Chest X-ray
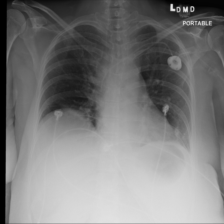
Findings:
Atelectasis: positive
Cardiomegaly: negative
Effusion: negative
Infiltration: negative
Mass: negative
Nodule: negative
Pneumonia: negative
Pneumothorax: negative
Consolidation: negative
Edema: negative
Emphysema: negative
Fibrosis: negative
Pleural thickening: negative
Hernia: negative